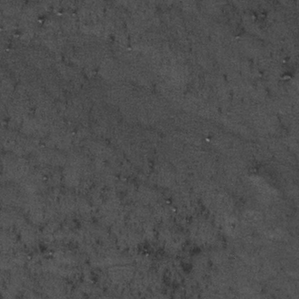
Label: frost